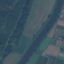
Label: River